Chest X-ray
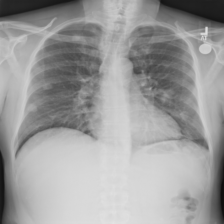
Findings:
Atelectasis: negative
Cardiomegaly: negative
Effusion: negative
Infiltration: negative
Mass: negative
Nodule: positive
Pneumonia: negative
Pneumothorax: negative
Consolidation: negative
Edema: negative
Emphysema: negative
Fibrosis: negative
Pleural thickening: negative
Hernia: negative